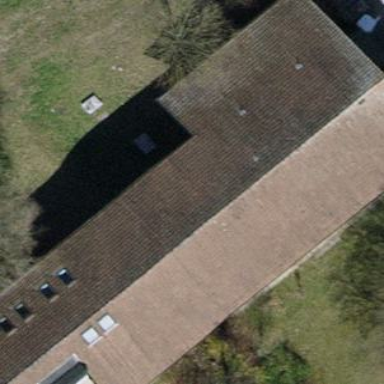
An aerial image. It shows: School building with pitched roof.